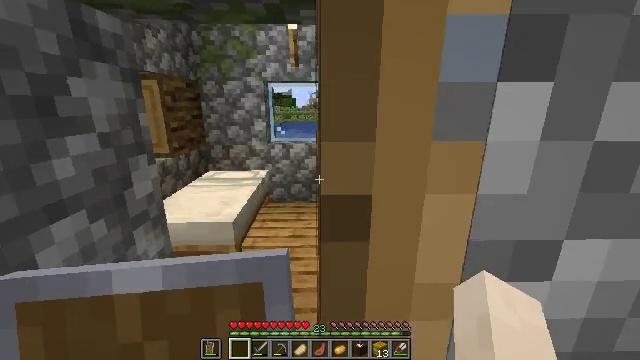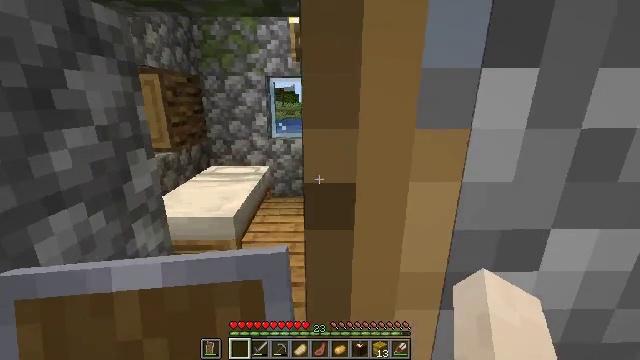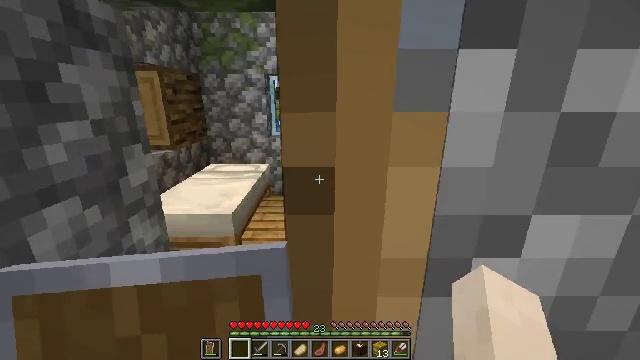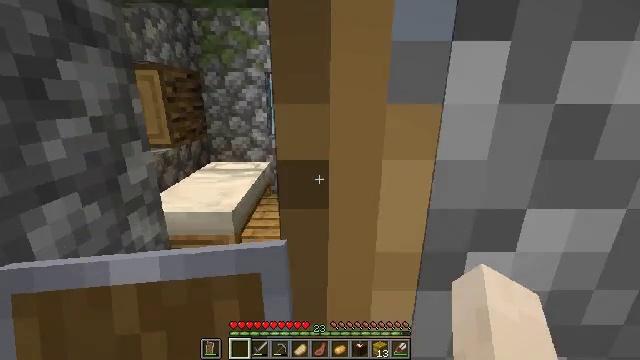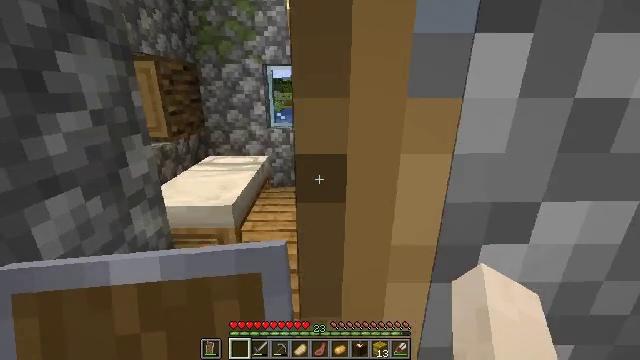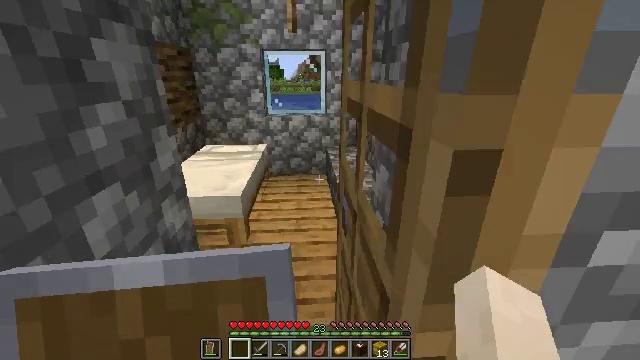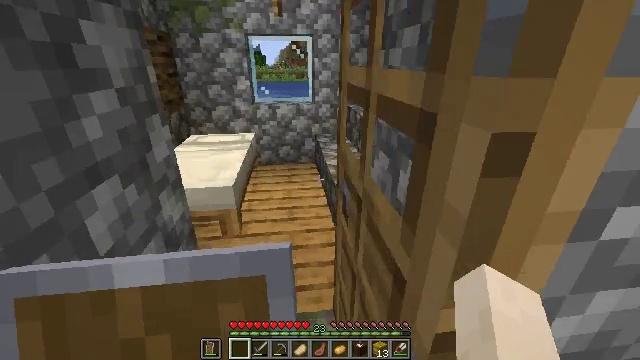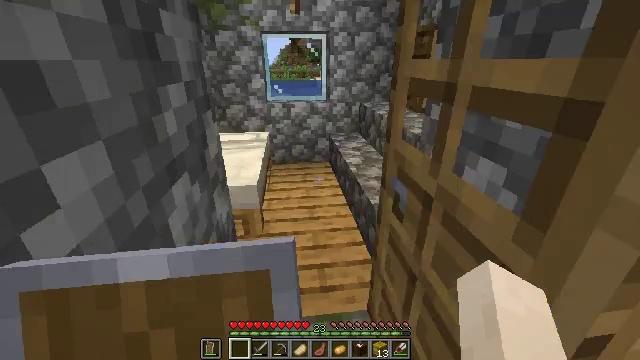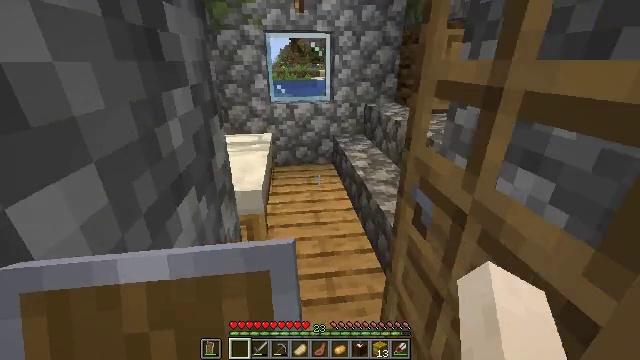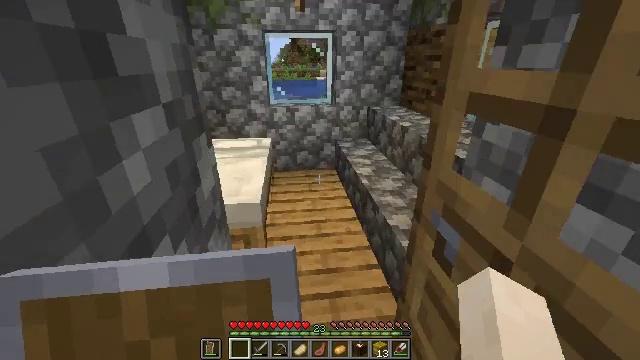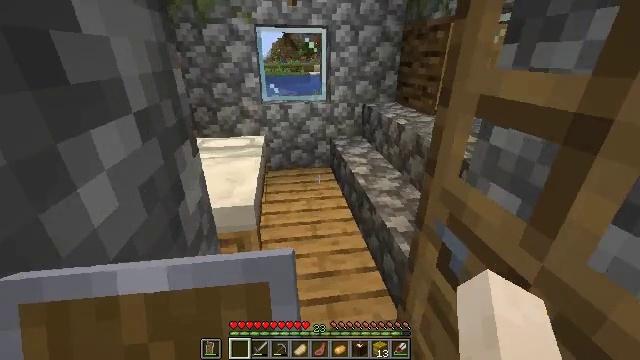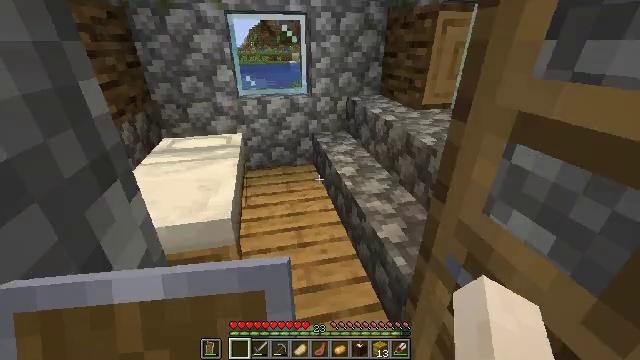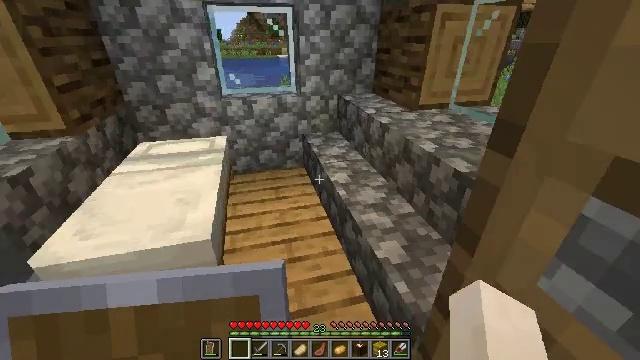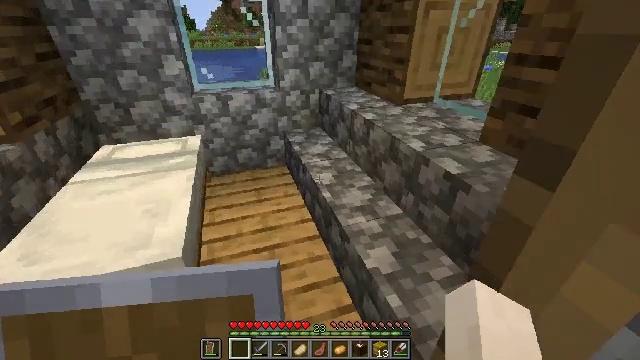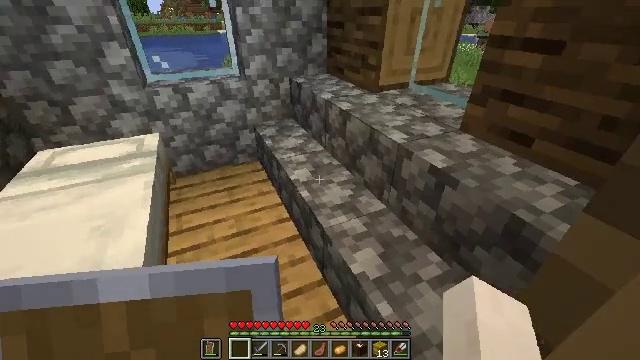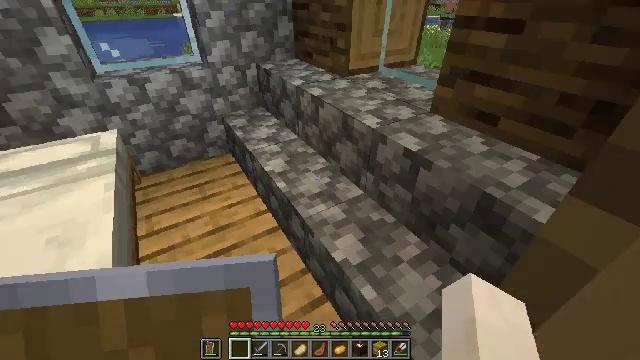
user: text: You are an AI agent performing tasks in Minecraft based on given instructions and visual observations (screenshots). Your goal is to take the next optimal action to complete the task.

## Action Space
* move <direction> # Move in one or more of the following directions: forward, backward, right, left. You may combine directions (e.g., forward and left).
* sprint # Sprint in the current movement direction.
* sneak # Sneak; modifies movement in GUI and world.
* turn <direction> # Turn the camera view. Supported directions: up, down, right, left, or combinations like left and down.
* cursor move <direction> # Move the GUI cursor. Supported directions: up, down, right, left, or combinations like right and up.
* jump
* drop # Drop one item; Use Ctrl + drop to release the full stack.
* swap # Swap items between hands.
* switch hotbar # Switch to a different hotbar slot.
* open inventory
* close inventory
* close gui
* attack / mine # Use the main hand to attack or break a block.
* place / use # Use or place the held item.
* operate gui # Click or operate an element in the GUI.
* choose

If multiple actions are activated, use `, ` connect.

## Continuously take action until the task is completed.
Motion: motion action
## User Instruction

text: Gather cobblestone stairs from the structure.
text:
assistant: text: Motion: move forward
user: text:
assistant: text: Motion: move forward
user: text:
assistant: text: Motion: move forward
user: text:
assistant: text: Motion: move left, turn down
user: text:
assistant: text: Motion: move left, turn right and down
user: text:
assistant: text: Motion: move left, turn right and down
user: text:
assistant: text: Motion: move forward and move left
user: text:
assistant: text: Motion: move forward and move left
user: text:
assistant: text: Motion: move forward and move left
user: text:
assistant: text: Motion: move forward and move left, turn right
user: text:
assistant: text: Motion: move forward, turn right and down
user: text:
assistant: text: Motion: move forward, turn right and down
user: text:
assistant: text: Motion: move forward, turn right and down
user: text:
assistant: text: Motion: turn right and down
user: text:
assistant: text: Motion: turn right and down
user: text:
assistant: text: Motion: turn right and down
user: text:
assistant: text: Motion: turn right and down
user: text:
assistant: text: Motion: turn right and down, switch to hotbar 3
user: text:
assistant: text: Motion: switch to hotbar 3
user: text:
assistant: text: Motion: attack / mine, switch to hotbar 3
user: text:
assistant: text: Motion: attack / mine
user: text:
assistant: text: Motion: attack / mine
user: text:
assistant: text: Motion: attack / mine
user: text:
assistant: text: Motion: attack / mine
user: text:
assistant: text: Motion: attack / mine
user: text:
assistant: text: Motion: attack / mine
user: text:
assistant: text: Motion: attack / mine
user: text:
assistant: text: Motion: attack / mine
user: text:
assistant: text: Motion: attack / mine
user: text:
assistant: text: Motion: attack / mine